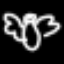
Label: angel